【题型】选择题　【知识点】解析几何　【难度】medium
设 $P(x,y)$ 是曲线 $\sqrt{\frac{x^2}{25}} + \sqrt{\frac{y^2}{169}} = 1$ 上的点，又点 $F_1(0,-12), F_2(0,12)$，下列结论正确的是（\quad ）

A. $|PF_1| + |PF_2| = 26$ \quad B. $|PF_1| + |PF_2| < 26$ \quad C. $|PF_1| + |PF_2| \le 26$

D. $|PF_1| + |PF_2| > 26$
【解答】
【答案】C

【分析】化简给定的曲线方程并确定与椭圆 $\frac{x^2}{25} + \frac{y^2}{169} = 1$ 的位置关系，再结合椭圆的定义求解判断.

【详解】曲线方程 $\sqrt{\frac{x^2}{25}} + \sqrt{\frac{y^2}{169}} = 1$ 化为 $\frac{|x|}{5} + \frac{|y|}{13} = 1$，它表示顶点分别为 $(\pm 5,0), (0, \pm 13)$ 的菱形，

以 $F_1(0,-12), F_2(0,12)$ 为焦点，长轴长为 26，短轴长为 10 的椭圆方程为 $\frac{x^2}{25} + \frac{y^2}{169} = 1$，

在直角坐标系中，作出曲线 $\sqrt{\frac{x^2}{25}} + \sqrt{\frac{y^2}{169}} = 1$ 和椭圆 $\frac{x^2}{25} + \frac{y^2}{169} = 1$，如下图：

由图形以及椭圆的定义知：若 $P(x,y)$ 在椭圆 $\frac{x^2}{25} + \frac{y^2}{169} = 1$ 上，又在曲线 $\sqrt{\frac{x^2}{25}} + \sqrt{\frac{y^2}{169}} = 1$ 上时，

即 $P(\pm 5,0)$ 或 $P(0, \pm 13)$ 时，$|PF_1| + |PF_2| = 26$；

若 $P(x,y)$ 在椭圆 $\frac{x^2}{25} + \frac{y^2}{169} = 1$ 内部，又在曲线 $\sqrt{\frac{x^2}{25}} + \sqrt{\frac{y^2}{169}} = 1$ 上时，$|PF_1| + |PF_2| < 26$，

所以 $|PF_1| + |PF_2| \le 26$.

故选：C

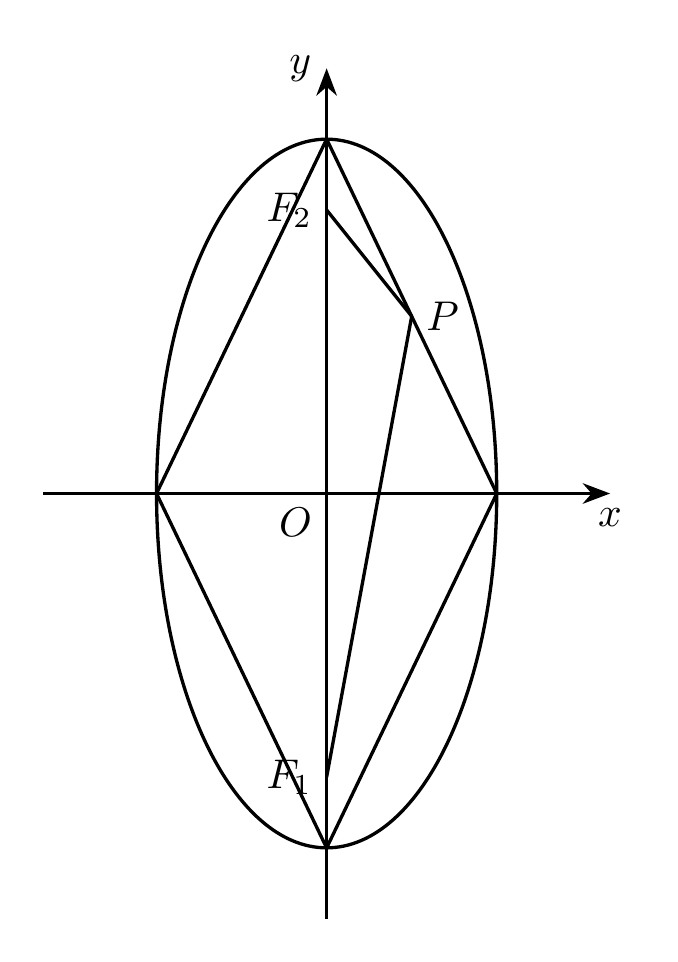